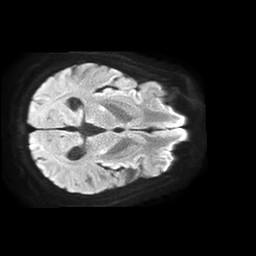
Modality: TRACE
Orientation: axial
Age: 53
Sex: female
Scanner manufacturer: philips
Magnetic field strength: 1.5 T
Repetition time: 4.6 s
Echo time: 0.08631 s